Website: home-depot
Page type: cart
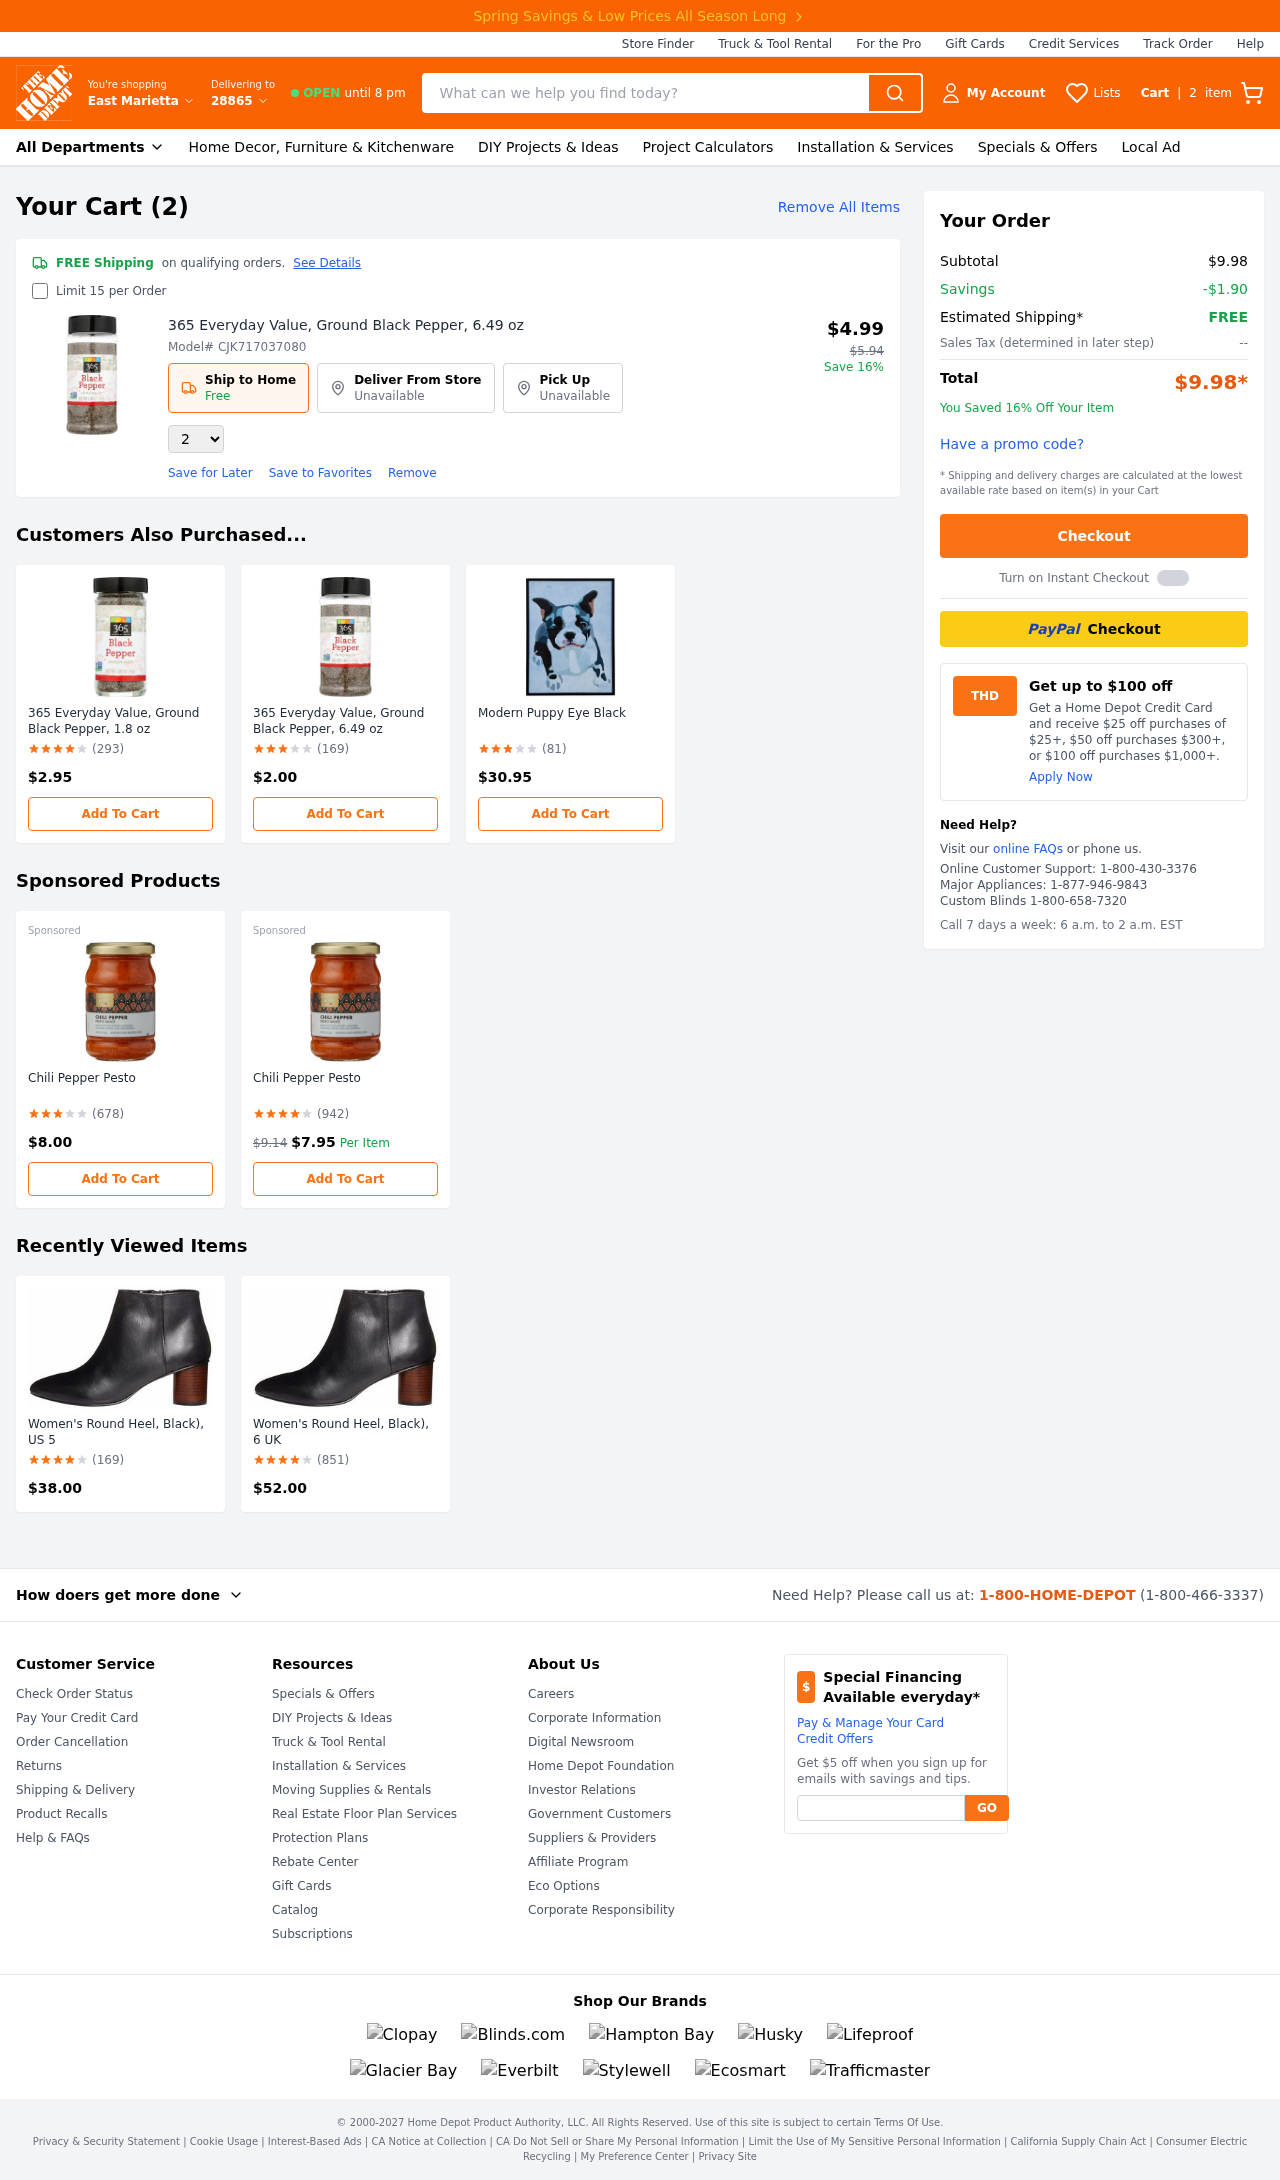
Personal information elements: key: PII_POSTCODE
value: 28865
Product elements: key: PRODUCT1_NAME
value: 365 Everyday Value, Ground Black Pepper, 6.49 oz
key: PRODUCT1_PRICE
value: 4.99
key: PRODUCT1_QUANTITY
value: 2
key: PRODUCT2_NAME
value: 365 Everyday Value, Ground Black Pepper, 1.8 oz
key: PRODUCT2_NUM_RATINGS
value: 293
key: PRODUCT2_PRICE
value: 2.95
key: PRODUCT2_RATING
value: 4.3
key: PRODUCT3_NAME
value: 365 Everyday Value, Ground Black Pepper, 6.49 oz
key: PRODUCT3_NUM_RATINGS
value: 169
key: PRODUCT3_PRICE
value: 2
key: PRODUCT3_RATING
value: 3.7
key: PRODUCT4_NAME
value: Modern Puppy Eye Black
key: PRODUCT4_NUM_RATINGS
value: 81
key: PRODUCT4_PRICE
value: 30.95
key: PRODUCT4_RATING
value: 3.8
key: PRODUCT5_NAME
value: Chili Pepper Pesto
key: PRODUCT5_NUM_RATINGS
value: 678
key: PRODUCT5_PRICE
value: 8
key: PRODUCT5_RATING
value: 3.5
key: PRODUCT6_NAME
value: Chili Pepper Pesto
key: PRODUCT6_NUM_RATINGS
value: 942
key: PRODUCT6_PRICE
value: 7.95
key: PRODUCT6_RATING
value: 4.9
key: PRODUCT7_NAME
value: Women's Round Heel, Black), US 5
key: PRODUCT7_NUM_RATINGS
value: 169
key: PRODUCT7_PRICE
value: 38
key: PRODUCT7_RATING
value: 4.3
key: PRODUCT8_NAME
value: Women's Round Heel, Black), 6 UK
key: PRODUCT8_NUM_RATINGS
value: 851
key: PRODUCT8_PRICE
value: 52
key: PRODUCT8_RATING
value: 4.6
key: PRODUCT1_ORIGINAL_PRICE
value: $5.94
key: PRODUCT6_ORIGINAL_PRICE
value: $9.14
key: PRODUCT_MODEL_NUMBER
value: CJK717037080
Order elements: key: ORDER_NUM_ITEMS
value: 2
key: ORDER_SUBTOTAL
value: $9.98
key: ORDER_SAVINGS
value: -$1.90
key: ORDER_TOTAL
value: $9.98*
Search elements: key: HEADER_SEARCH
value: What can we help you find today?